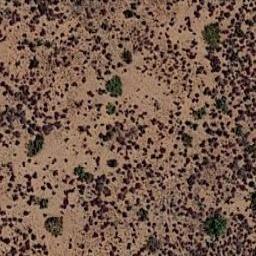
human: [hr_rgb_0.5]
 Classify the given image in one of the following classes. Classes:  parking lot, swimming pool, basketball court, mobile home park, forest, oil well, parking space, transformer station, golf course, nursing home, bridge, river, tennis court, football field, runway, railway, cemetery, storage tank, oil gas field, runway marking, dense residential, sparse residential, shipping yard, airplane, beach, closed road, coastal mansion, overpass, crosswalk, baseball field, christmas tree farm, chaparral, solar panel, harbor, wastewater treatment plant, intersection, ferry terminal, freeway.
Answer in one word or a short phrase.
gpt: chaparral